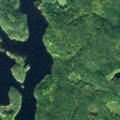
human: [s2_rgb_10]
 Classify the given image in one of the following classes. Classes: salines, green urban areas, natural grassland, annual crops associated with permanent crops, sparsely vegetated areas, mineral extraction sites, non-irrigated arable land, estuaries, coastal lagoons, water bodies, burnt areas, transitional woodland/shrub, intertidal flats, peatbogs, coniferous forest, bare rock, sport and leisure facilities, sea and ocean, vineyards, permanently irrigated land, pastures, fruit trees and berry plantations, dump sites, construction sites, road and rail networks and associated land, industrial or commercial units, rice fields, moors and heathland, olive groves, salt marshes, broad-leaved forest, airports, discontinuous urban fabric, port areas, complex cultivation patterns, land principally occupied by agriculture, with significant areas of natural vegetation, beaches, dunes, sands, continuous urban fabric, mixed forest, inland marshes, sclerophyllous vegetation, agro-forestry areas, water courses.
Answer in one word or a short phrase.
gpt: coniferous forest, mixed forest, water bodies